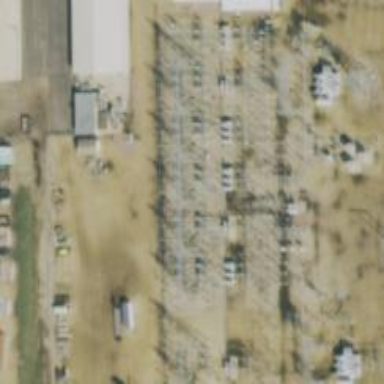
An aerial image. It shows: Switch for power supply.